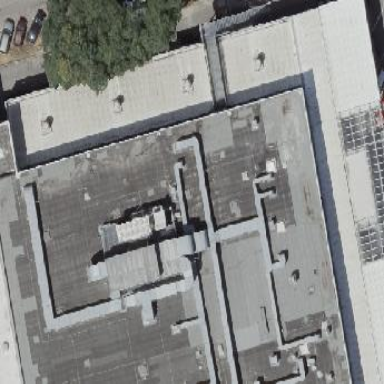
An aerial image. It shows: Commercial building.